Field crop: maize
Growth stage: 2
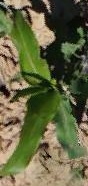
Species: maize